Question: I would like to modify the Y axis unit of the plot indicated below. Preferable would be the use of units like (Million), (Thousand) for large numbers. For example, the y Axis should look like: 50k, 100k, 150k, etc.
The plot below is generated by the following code snippet:
'''
plt.autoscale(enable=True, axis='both')
plt.title("TTL Distribution")
plt.xlabel('TTL Value')
plt.ylabel('Number of Packets')
y = graphy # data from a sqlite query
x = graphx # data from a sqlite query
width = 0.5
plt.bar(x, y, width, align='center', linewidth=2, color='red', edgecolor='red')
fig = plt.gcf()
plt.show()
'''
I saw <URL> post and thought I could write my own formatting function:
'''
def y_fmt(x, y):
if max_y > <PHONE>:
val = int(y)/<PHONE>
return '{:d} M'.format(val)
elif max_y > 1000:
val = int(y) / 1000
return '{:d} k'.format(val)
else:
return y
'''
But I missed that there is no 'plt.yaxis.set_major_formatter(tick.FuncFormatter(y_fmt))' function available for the bar plot I am using.
[]
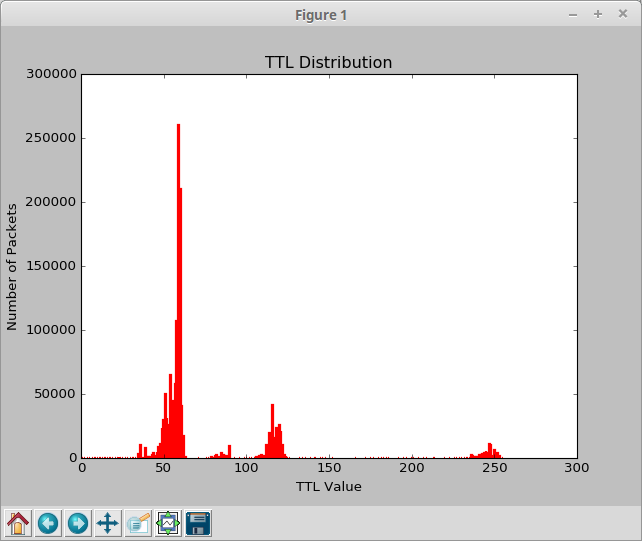
Answer: In principle there is always the option to set custom labels via 'plt.gca().yaxis.set_xticklabels()'.
However, I'm not sure why there shouldn't be the possibility to use <URL> here. The 'FuncFormatter' is designed for exactly the purpose of providing custom ticklabels depending on the ticklabel's position and value.
There is actually a <URL> in the matplotlib example collection.
In this case we can use the FuncFormatter as desired to provide unit prefixes as suffixes on the axes of a matplotlib plot. To this end, we iterate over the multiples of 1000 and check if the value to be formatted exceeds it. If the value is then a whole number, we can format it as integer with the respective unit symbol as suffix. On the other hand, if there is a remainder behind the decimal point, we check how many decimal places are needed to format this number.
Here is a complete example:
'''
import numpy as np
import matplotlib.pyplot as plt
from matplotlib.ticker import FuncFormatter
def y_fmt(y, pos):
decades = [1e9, 1e6, 1e3, 1e0, 1e-3, 1e-6, 1e-9 ]
suffix = ["G", "M", "k", "" , "m" , "u", "n" ]
if y == 0:
return str(0)
for i, d in enumerate(decades):
if np.abs(y) >=d:
val = y/float(d)
signf = len(str(val).split(".")[1])
if signf == 0:
return '{val:d} {suffix}'.format(val=int(val), suffix=suffix[i])
else:
if signf == 1:
print val, signf
if str(val).split(".")[1] == "0":
return '{val:d} {suffix}'.format(val=int(round(val)), suffix=suffix[i])
tx = "{"+"val:.{signf}f".format(signf = signf) +"} {suffix}"
return tx.format(val=val, suffix=suffix[i])
#return y
return y
fig, ax = plt.subplots(ncols=3, figsize=(10,5))
x = np.linspace(0,349,num=350)
y = np.sinc((x-66.)/10.3)**2*1.5e6+np.sinc((x-164.)/8.7)**2*660000.+np.random.rand(len(x))*76000.
width = 1
ax[0].bar(x, y, width, align='center', linewidth=2, color='red', edgecolor='red')
ax[0].yaxis.set_major_formatter(FuncFormatter(y_fmt))
ax[1].bar(x[::-1], y*(-0.8e-9), width, align='center', linewidth=2, color='orange', edgecolor='orange')
ax[1].yaxis.set_major_formatter(FuncFormatter(y_fmt))
ax[2].fill_between(x, np.sin(x/100.)*1.7+100010, np.cos(x/100.)*1.7+100010, linewidth=2, color='#a80975', edgecolor='#a80975')
ax[2].yaxis.set_major_formatter(FuncFormatter(y_fmt))
for axes in ax:
axes.set_title("TTL Distribution")
axes.set_xlabel('TTL Value')
axes.set_ylabel('Number of Packets')
axes.set_xlim([x[0], x[-1]+1])
plt.show()
'''
which provides the following plot:
<URL>